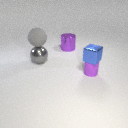
small blue metal cube above small purple rubber cylinder